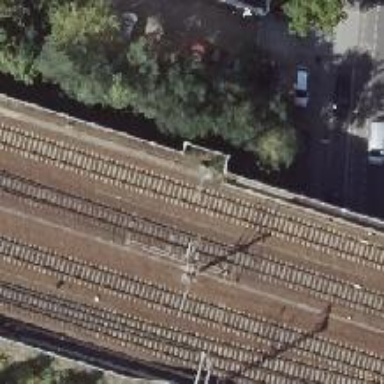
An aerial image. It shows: Railway bridge with electrified contact lines.